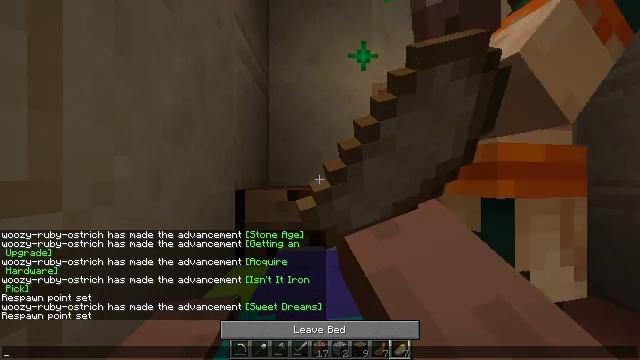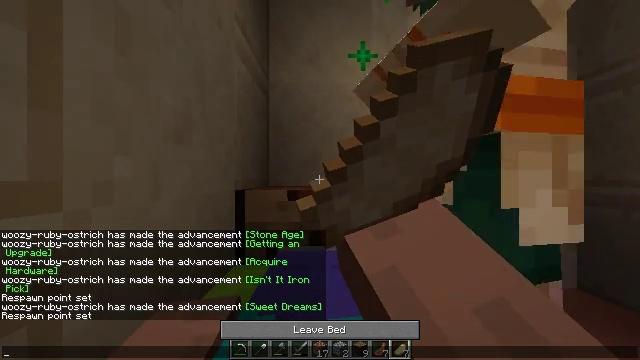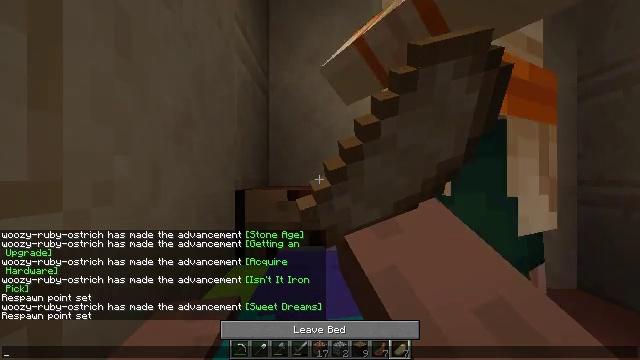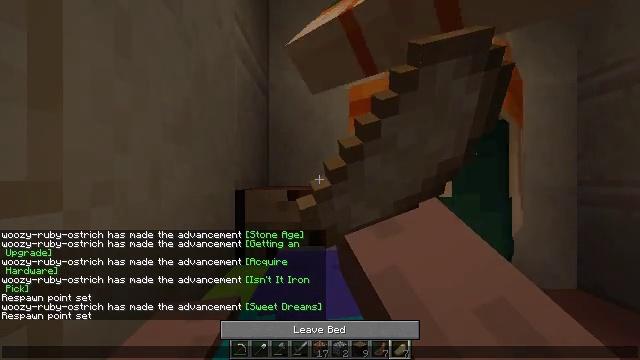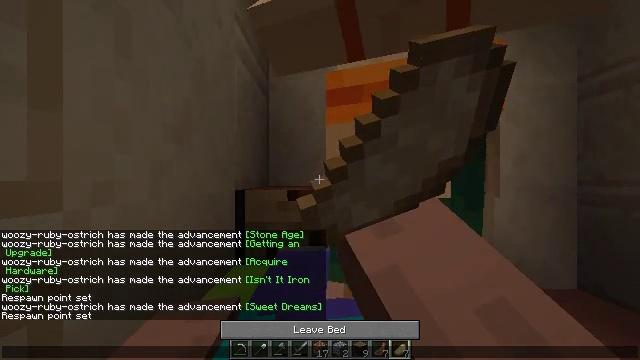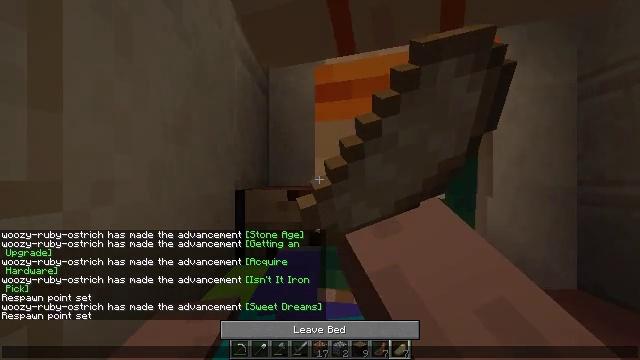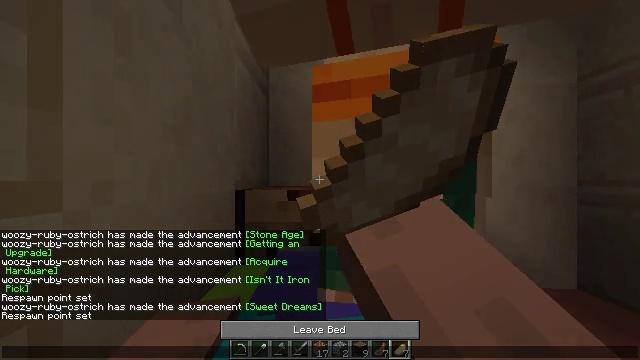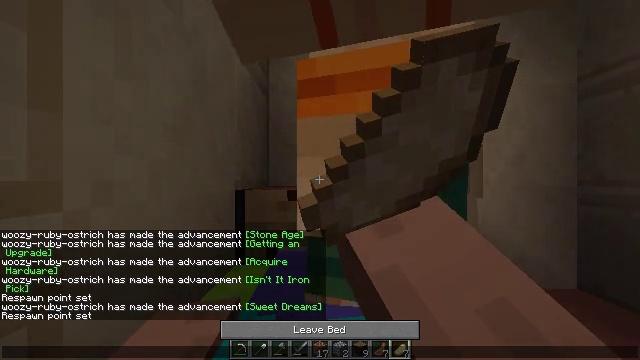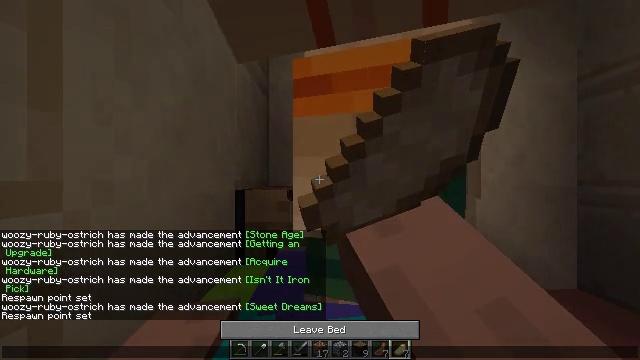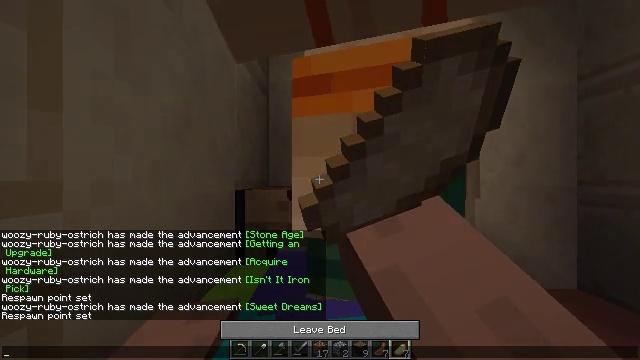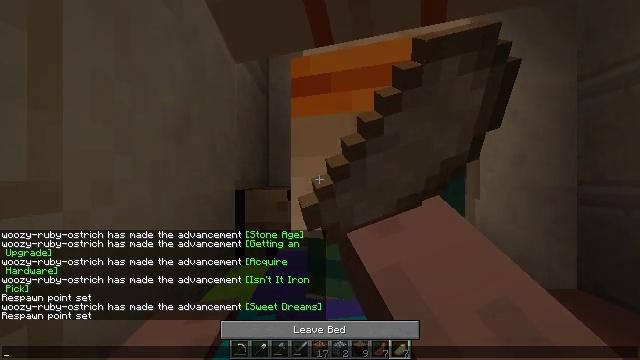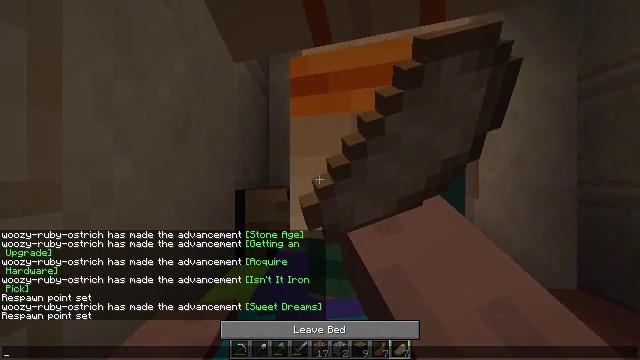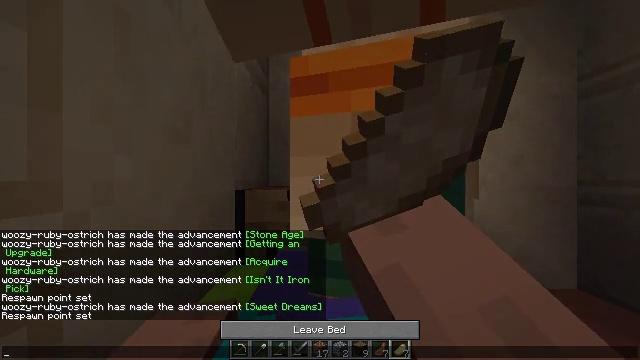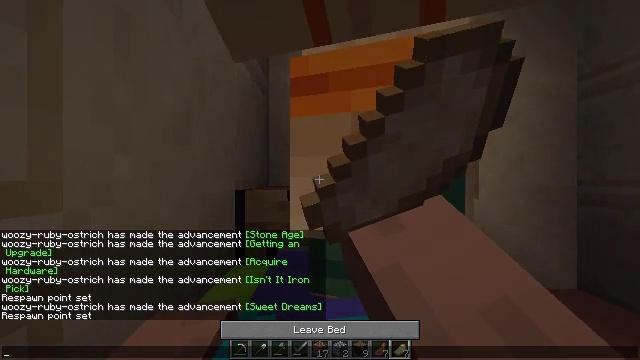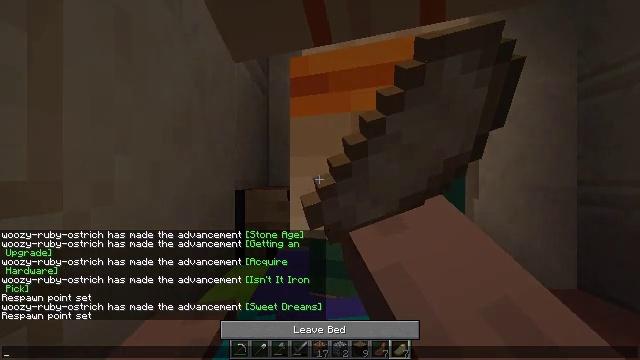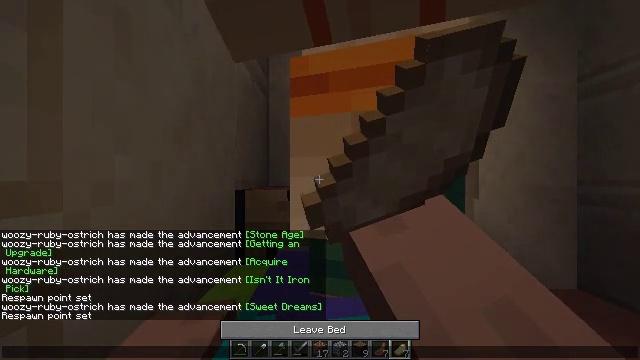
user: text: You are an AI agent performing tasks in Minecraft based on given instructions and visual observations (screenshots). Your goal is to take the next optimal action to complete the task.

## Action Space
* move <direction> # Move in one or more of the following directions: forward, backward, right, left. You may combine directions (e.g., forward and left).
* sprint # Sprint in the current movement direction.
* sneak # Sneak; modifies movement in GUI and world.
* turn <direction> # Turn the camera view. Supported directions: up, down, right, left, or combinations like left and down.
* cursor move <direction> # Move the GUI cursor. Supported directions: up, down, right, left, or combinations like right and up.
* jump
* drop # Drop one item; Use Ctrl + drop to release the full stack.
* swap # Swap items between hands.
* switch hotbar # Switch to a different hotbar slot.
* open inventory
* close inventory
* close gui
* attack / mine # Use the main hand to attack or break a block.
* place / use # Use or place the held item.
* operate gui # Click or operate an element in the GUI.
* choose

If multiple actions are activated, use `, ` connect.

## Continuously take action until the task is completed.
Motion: motion action
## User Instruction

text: Break the hay block to collect it.
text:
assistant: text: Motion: no_op
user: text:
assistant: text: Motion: no_op
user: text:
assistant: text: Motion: no_op
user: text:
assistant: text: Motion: no_op
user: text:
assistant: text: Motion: no_op
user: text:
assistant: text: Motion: no_op
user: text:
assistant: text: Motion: no_op
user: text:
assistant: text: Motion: no_op
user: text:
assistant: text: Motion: no_op
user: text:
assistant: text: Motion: no_op
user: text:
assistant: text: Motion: no_op
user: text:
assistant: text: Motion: no_op
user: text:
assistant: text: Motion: no_op
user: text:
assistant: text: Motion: no_op
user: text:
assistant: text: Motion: no_op
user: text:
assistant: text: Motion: no_op
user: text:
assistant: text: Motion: no_op
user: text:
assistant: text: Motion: no_op
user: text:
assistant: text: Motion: no_op
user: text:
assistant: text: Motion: no_op
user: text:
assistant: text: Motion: no_op
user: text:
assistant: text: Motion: no_op
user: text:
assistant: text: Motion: no_op
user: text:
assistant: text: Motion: no_op
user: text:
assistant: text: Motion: no_op
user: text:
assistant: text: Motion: no_op
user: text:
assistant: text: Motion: no_op
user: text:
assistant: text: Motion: no_op
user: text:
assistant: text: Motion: no_op
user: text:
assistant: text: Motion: no_op